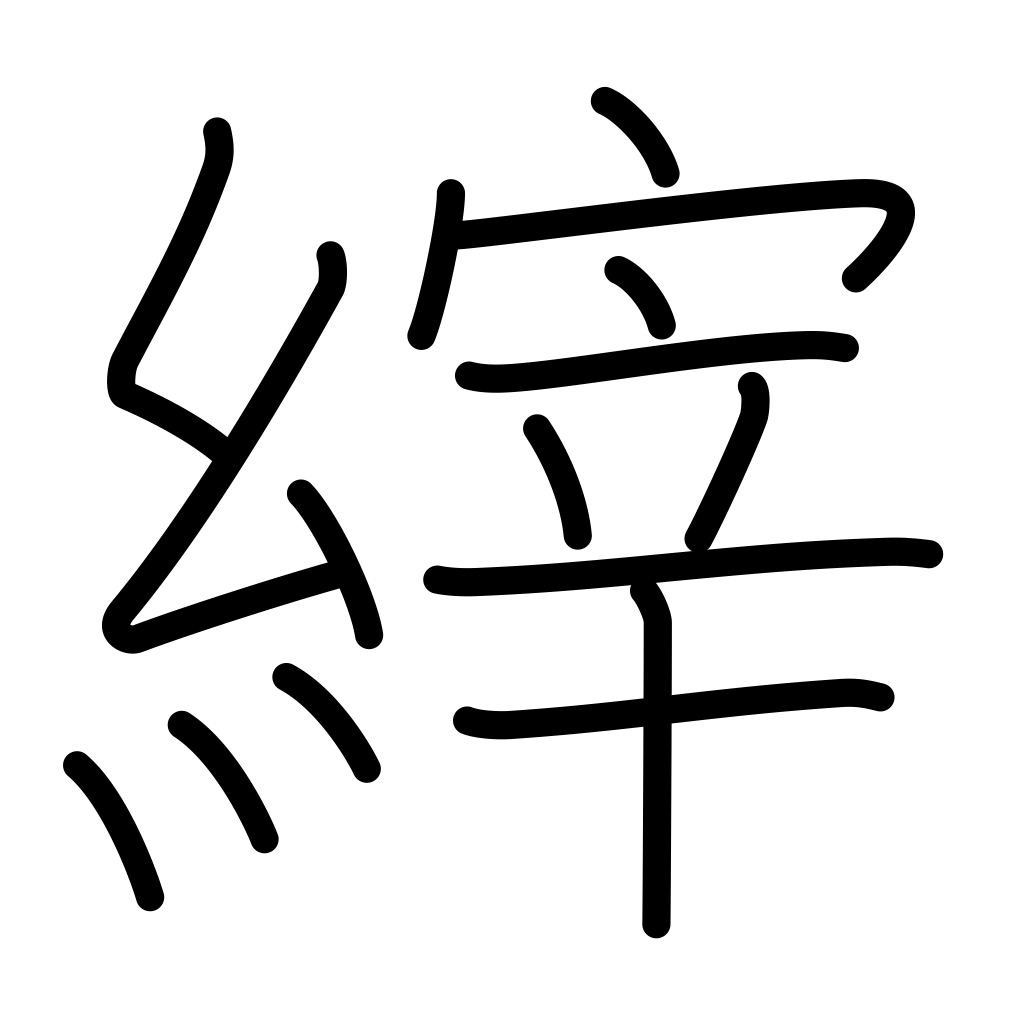
Meaning: breath, life